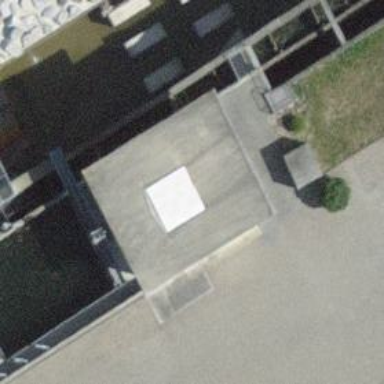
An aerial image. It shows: Hydro power generator.